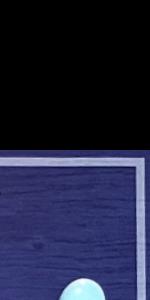
Label: Empty